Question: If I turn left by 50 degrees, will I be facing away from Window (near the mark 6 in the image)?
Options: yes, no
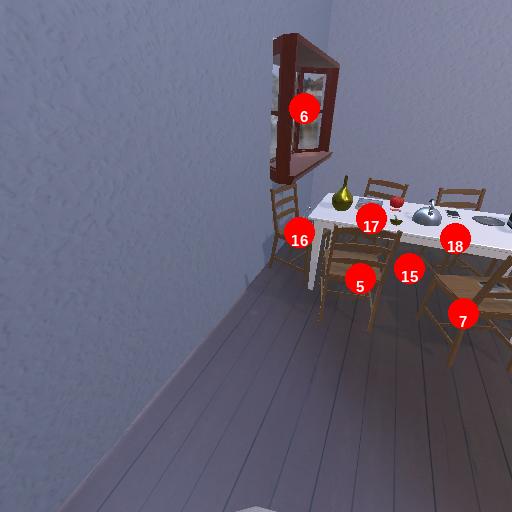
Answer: yes